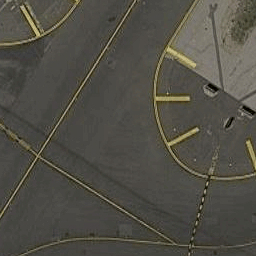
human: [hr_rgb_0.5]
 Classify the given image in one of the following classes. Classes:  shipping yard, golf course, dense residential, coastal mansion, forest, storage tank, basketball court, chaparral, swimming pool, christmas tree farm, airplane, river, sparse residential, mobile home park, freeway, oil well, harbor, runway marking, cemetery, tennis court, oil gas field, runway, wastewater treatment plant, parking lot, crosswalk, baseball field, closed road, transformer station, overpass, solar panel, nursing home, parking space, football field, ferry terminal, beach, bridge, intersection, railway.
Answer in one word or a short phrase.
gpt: runway marking